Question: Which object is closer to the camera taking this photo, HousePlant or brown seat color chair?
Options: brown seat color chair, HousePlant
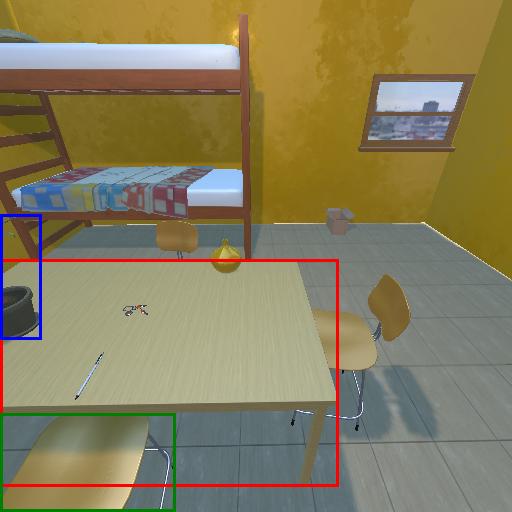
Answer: brown seat color chair